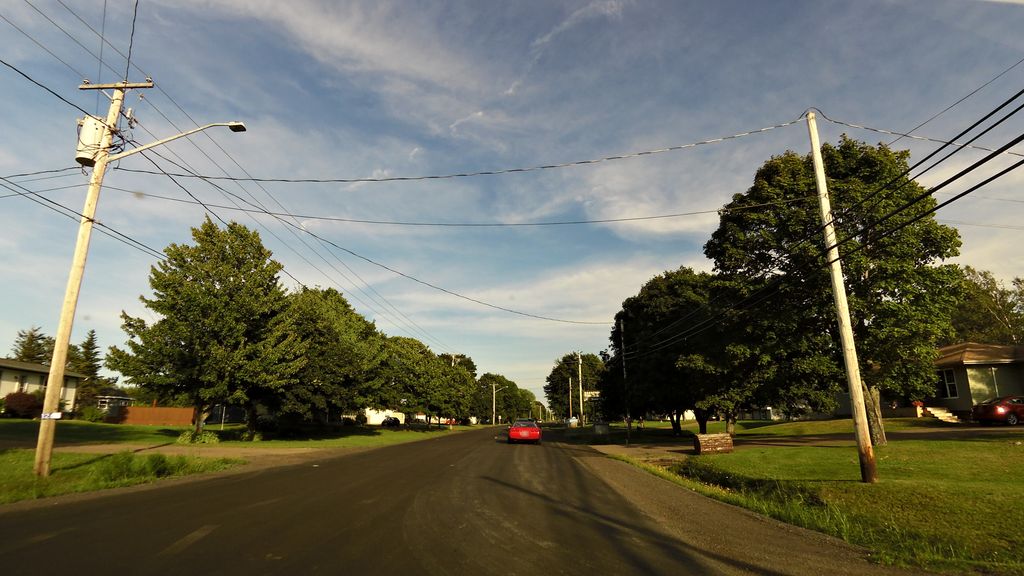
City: charlottetown